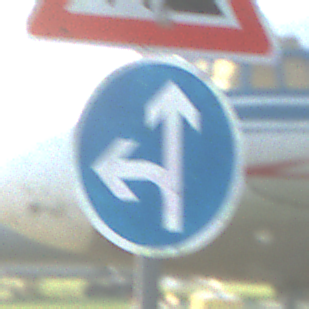
Verkehrszeichen: VorgeschriebeneFahrtrichtungGeradeausOderLinks
Zusatzzeichen oben: Arbeitsstelle
Umgebung: Outdoor, Special
Tageszeit: SunriseSunset
Wetter: Clear
Licht: Natural
Jahreszeit: NotSpecified
Kontrast: MediumContrast